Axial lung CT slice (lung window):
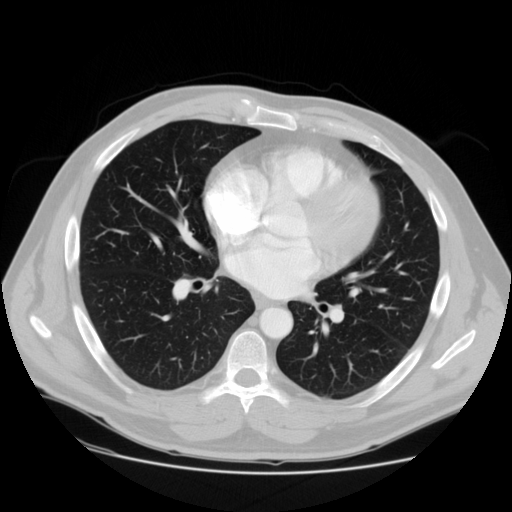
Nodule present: no